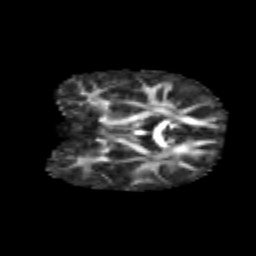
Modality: FA
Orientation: coronal
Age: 5
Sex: female
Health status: healthy